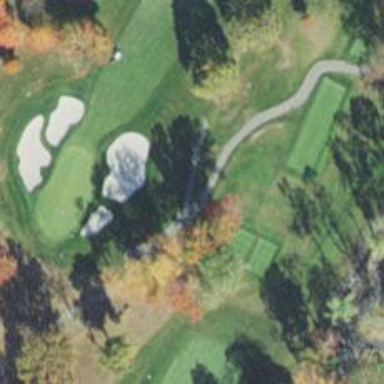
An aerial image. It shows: Path for both roads and golfers.